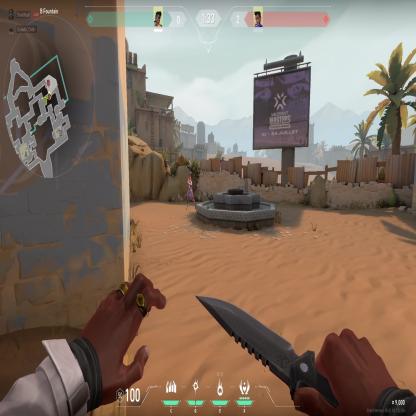
Label: enemy